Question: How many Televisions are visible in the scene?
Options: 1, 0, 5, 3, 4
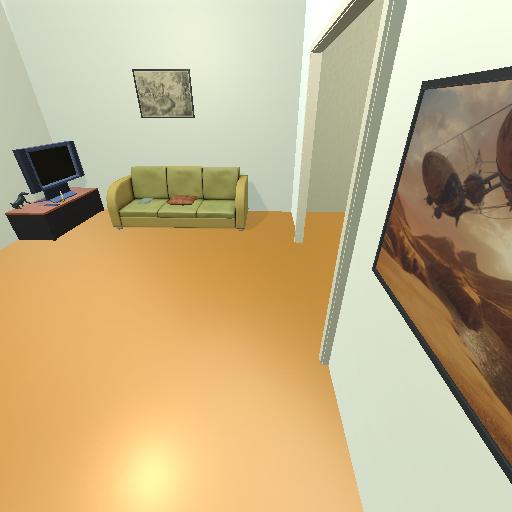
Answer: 1